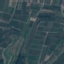
Label: PermanentCrop